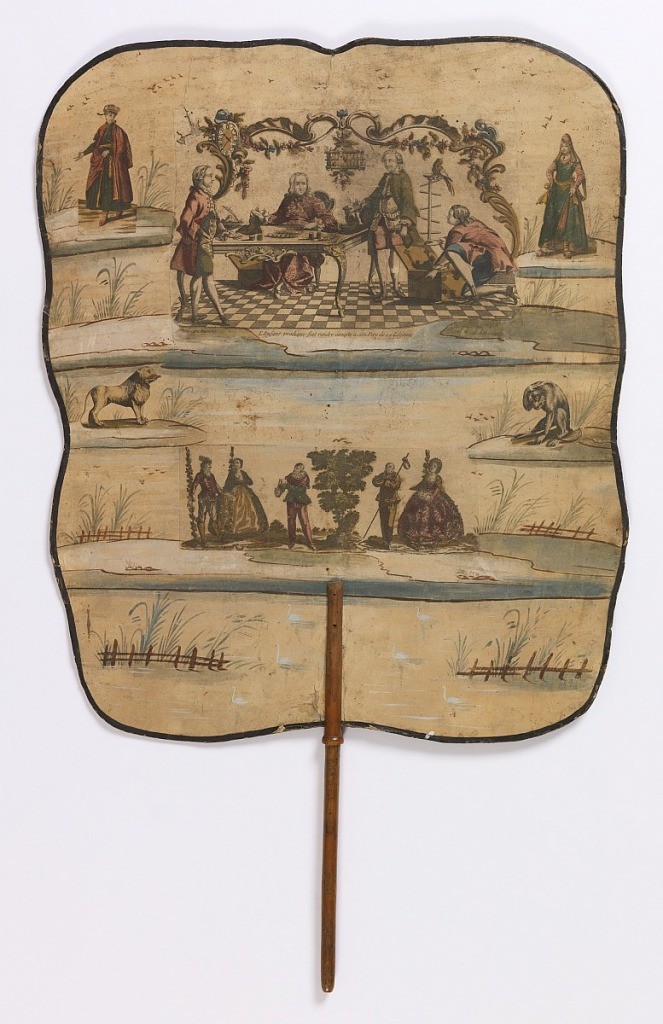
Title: Fire screen
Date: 18th century
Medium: Label: hand-colored, engraved paper leaf; wooden stick
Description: Large, hand-held fire screen on a wooden stick. The obverse has a scene of a older man at a desk approached by a younger man, with two servants in attendance, entitled "Le fils prodigue fait rendre compte a son Pere de son legitime" (The Prodigal son makes claim to his father for his legitimacy). On the reverse is a scene of a woman seated at a writing desk, with music and lyrics for two songs, "Le Berger amoureux" and "La Bergere contente" (The Shepherd in Love and The Happy Shepherdess).